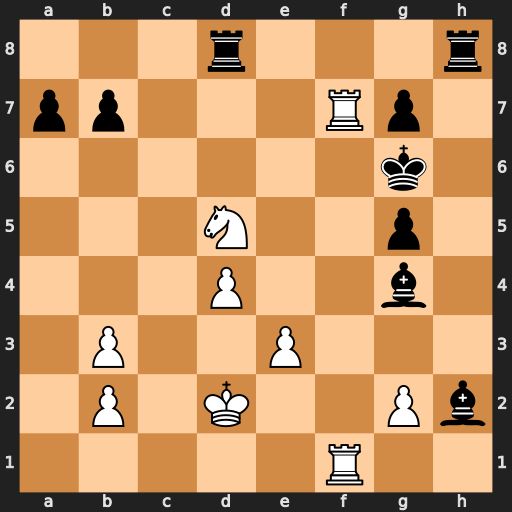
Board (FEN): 3r3r/pp3Rp1/6k1/3N2p1/3P2b1/1P2P3/1P1K2Pb/5R2
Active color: w
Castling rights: -
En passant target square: -
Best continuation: Ne7+ Kh5 Rh1 Be6 Rxh2+ Kg4 Rxh8